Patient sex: M
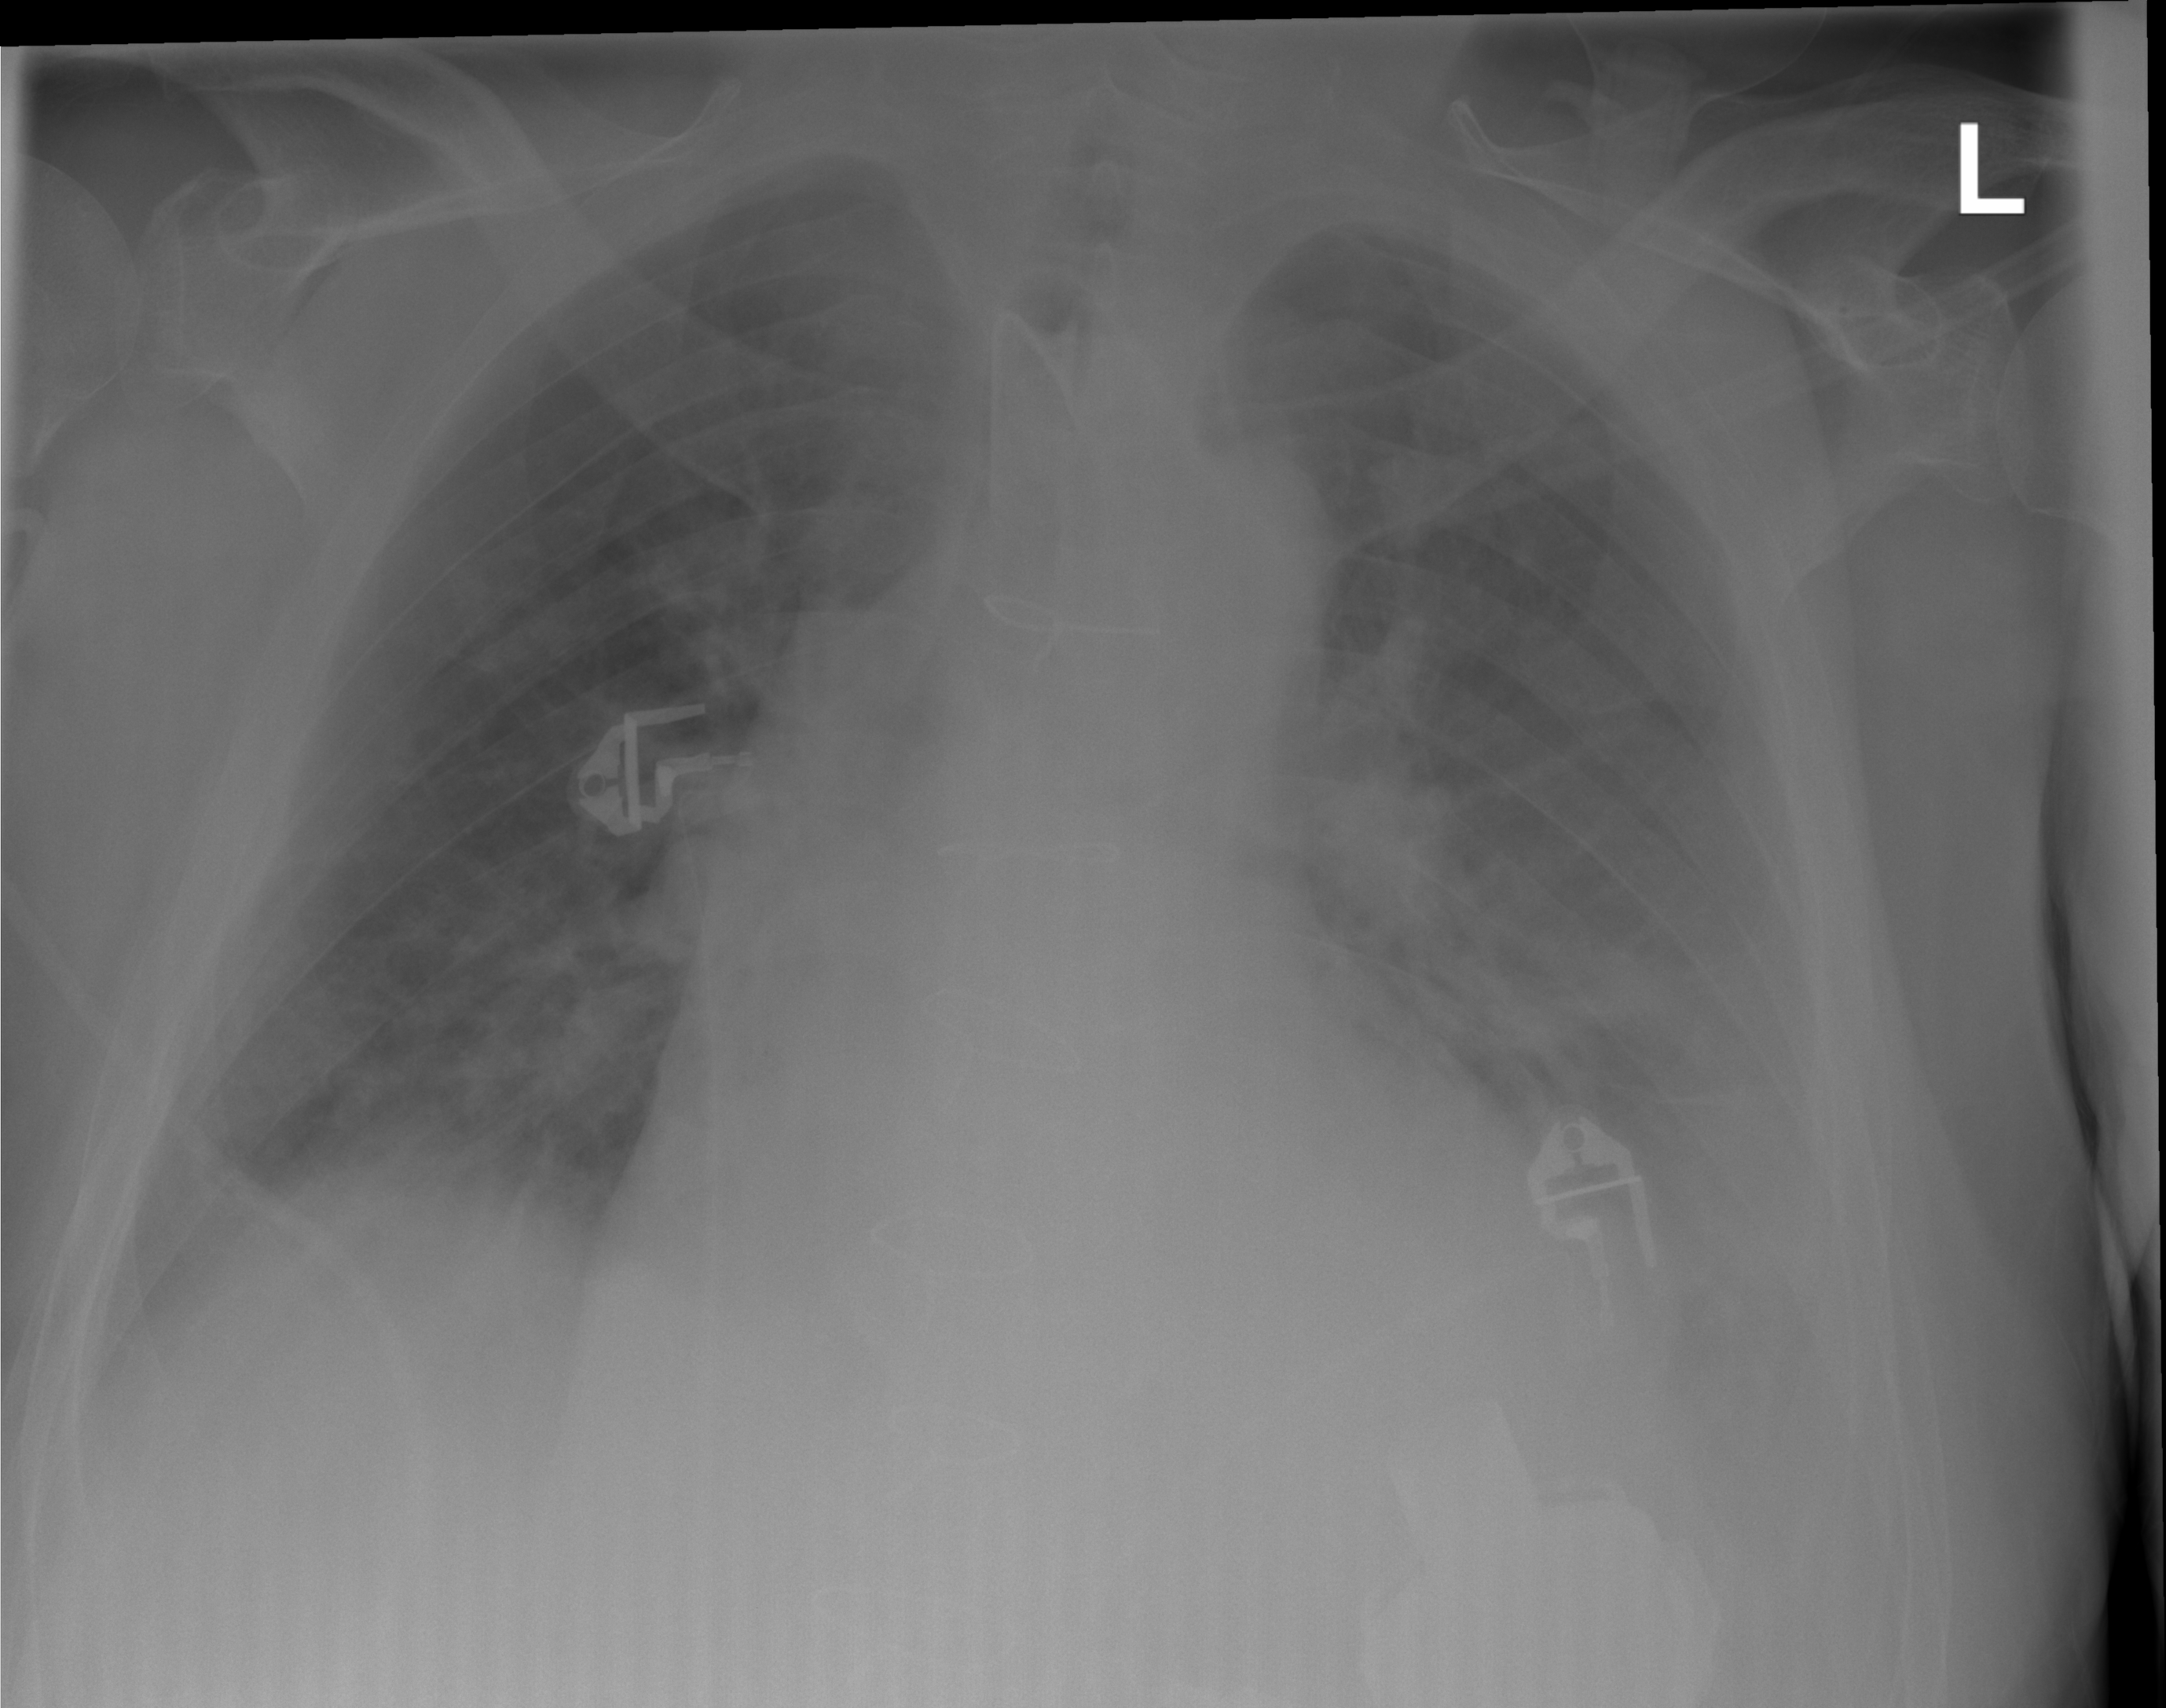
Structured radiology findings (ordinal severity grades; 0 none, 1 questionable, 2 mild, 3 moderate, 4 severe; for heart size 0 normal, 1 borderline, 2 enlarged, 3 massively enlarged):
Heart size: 2
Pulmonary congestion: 2
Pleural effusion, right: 2
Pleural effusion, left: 3
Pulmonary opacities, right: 0
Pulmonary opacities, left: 1
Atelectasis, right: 2
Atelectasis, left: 2